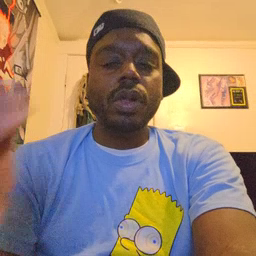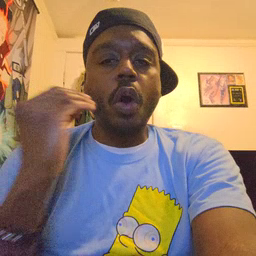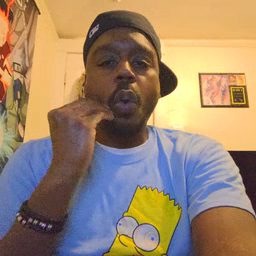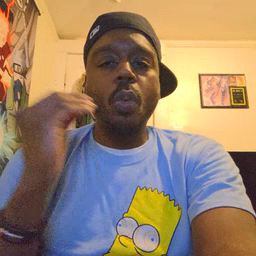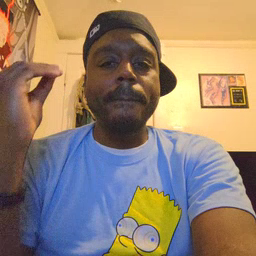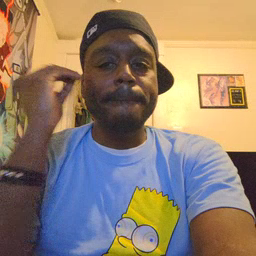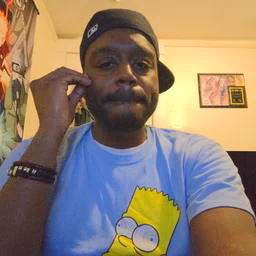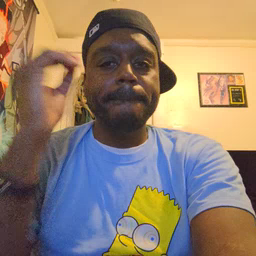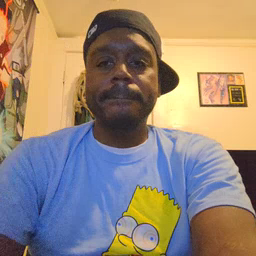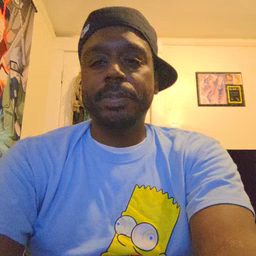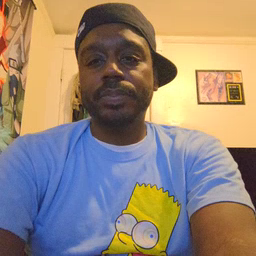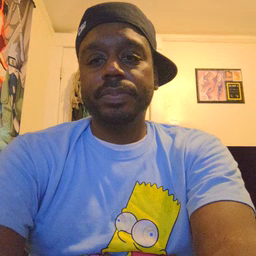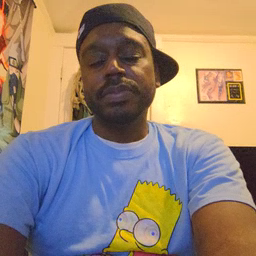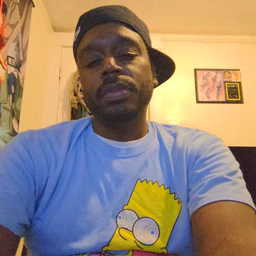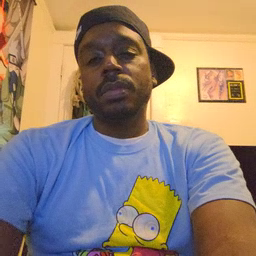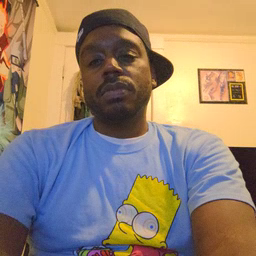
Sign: home